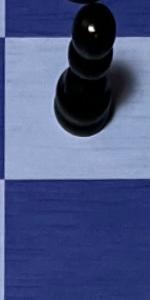
Label: Empty